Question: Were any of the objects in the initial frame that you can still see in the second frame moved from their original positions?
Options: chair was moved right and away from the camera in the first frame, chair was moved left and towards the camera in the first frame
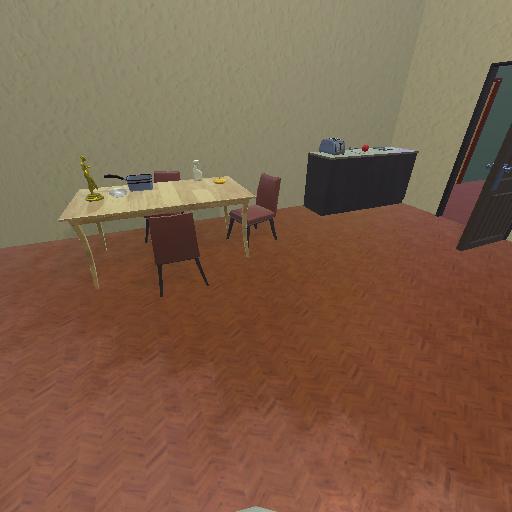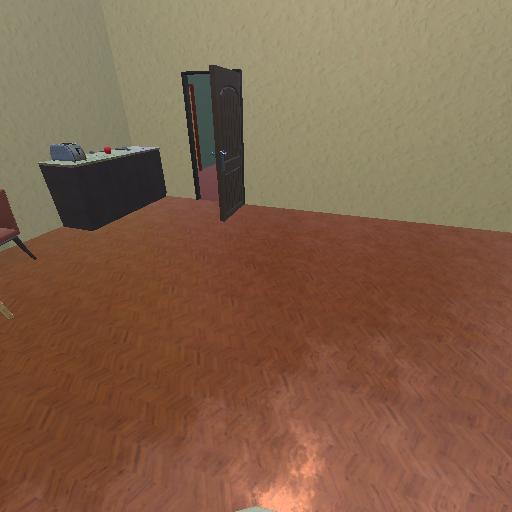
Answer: chair was moved right and away from the camera in the first frame